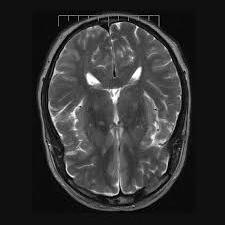
Label: notumor